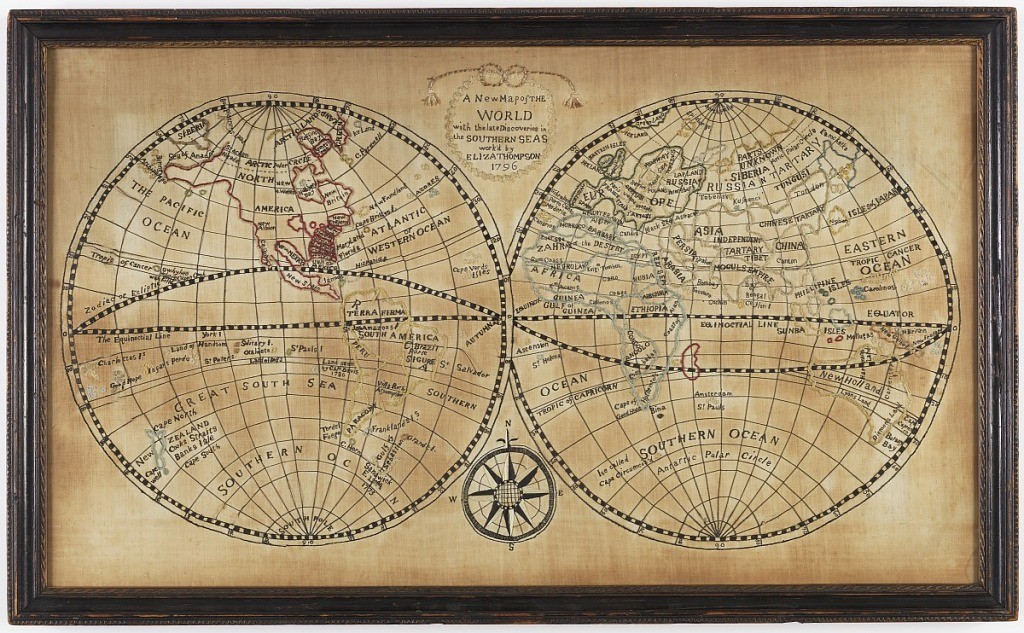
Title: Map sampler
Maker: Eliza Thompson, English
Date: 1796
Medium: silk embroidery on cotton foundation Technique: embroidered in stem, running, and couching stitches on plain weave foundation
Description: Two hemispheres containing maps of the world with a medallion at top reading "A new map of the world with the late discoveries in the southern seas worked by Eliza Thompson 1796."  At bottom is a compass.  Continents are outlined with chenille thread.